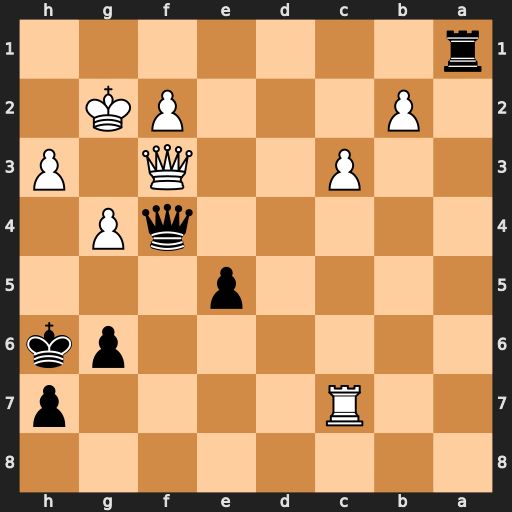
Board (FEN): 8/2R4p/6pk/4p3/5qP1/2P2Q1P/1P3PK1/r7
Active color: b
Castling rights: -
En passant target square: -
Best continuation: Rg1+ Kxg1 Qxf3